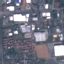
Land use / land cover class: Industrial